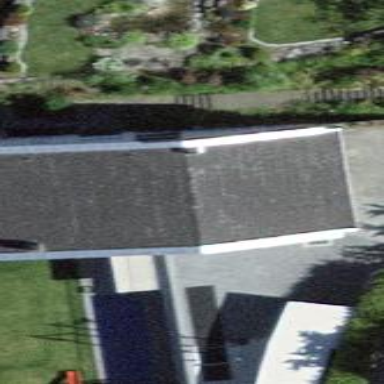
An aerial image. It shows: Simple house.